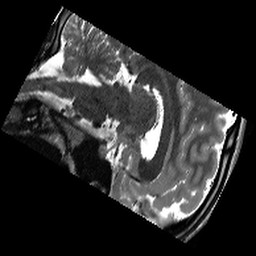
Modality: T2w
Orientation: sagittal